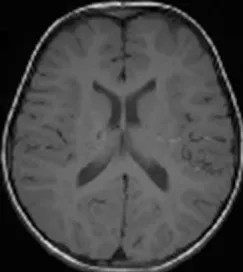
Axial T2 weighted image.
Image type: radiology (mri)